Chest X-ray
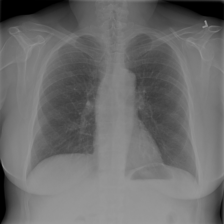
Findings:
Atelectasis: negative
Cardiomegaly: negative
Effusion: negative
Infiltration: negative
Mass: negative
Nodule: negative
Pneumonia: negative
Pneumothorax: negative
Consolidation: negative
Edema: negative
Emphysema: negative
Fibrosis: positive
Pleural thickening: negative
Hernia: negative